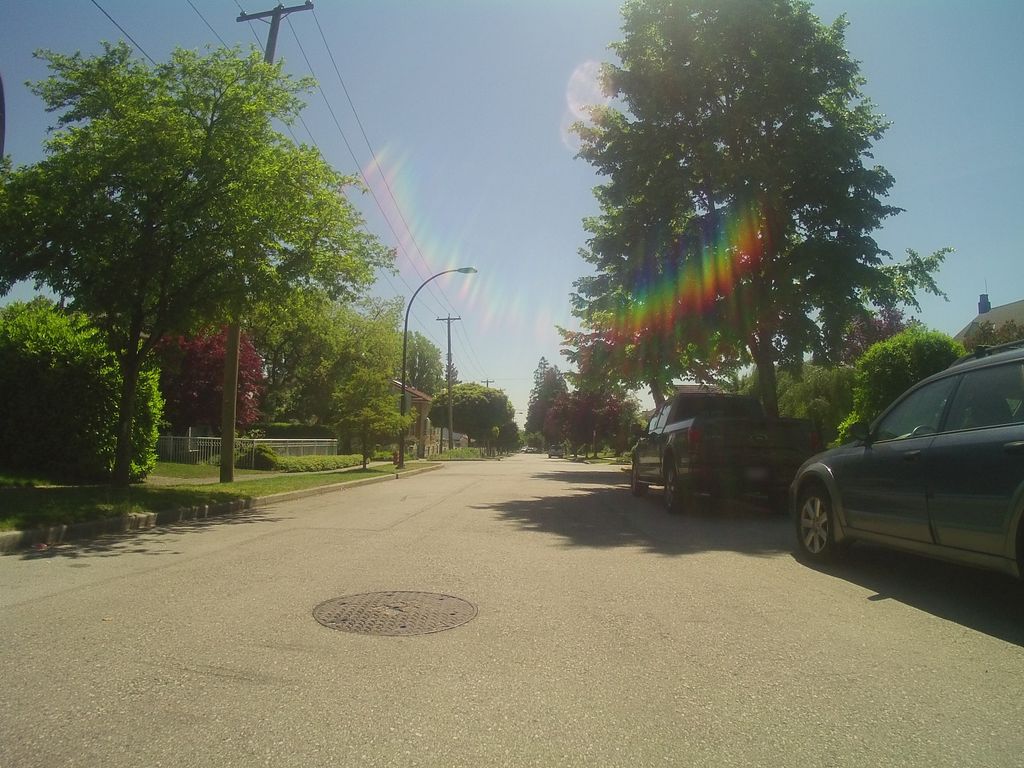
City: vancouver